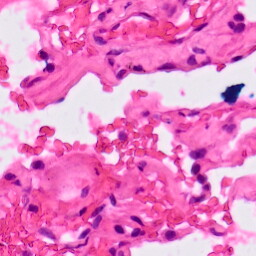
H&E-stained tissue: Lung